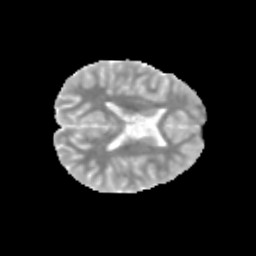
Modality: MD
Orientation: axial
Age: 12
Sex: male
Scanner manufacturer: siemens
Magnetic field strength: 3 T
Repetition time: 3.8 s
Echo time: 0.07 s